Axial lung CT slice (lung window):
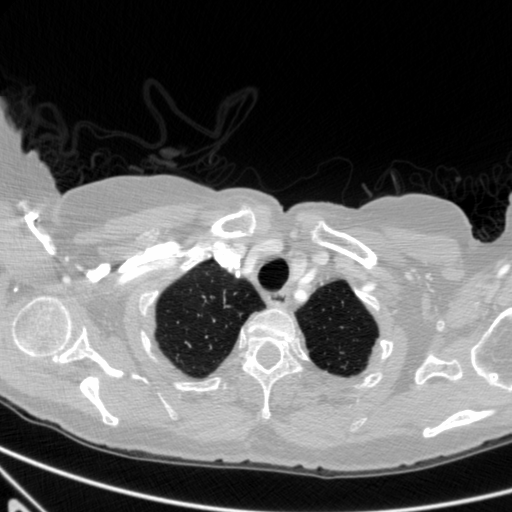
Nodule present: no